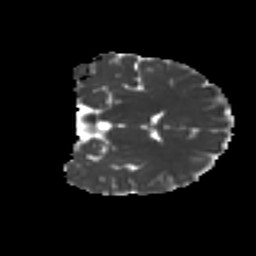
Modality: MD
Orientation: coronal
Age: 39
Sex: female
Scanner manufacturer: ge
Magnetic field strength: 3 T
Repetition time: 7.8 s
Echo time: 0.0609 s